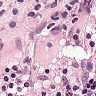
Metastatic tissue present: no